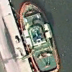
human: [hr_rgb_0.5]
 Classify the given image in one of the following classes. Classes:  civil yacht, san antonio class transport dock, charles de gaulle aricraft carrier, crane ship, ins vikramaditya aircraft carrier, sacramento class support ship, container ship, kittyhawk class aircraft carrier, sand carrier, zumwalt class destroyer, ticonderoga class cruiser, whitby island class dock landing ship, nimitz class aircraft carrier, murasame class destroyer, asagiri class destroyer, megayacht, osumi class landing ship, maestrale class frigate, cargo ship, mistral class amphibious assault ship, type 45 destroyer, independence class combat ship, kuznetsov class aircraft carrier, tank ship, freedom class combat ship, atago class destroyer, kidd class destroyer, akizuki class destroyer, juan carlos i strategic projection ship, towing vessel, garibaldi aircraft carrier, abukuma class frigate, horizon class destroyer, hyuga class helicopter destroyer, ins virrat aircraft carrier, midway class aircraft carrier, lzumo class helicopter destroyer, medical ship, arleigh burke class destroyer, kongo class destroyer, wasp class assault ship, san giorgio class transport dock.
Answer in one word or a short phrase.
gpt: Towing vessel